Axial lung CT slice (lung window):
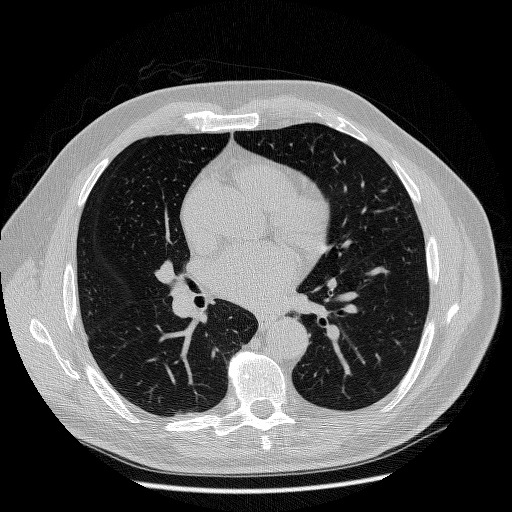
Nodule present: no